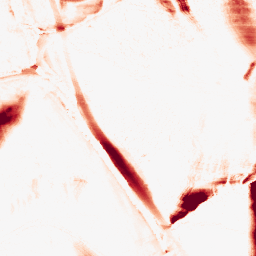
Category: morphological
Decomposition family: morphological_ellipse
Decomposition parameters: operation: opening
width: 10
height: 50
Upsampling method: regularized
Upsampling parameters: scale: 4
lambda_reg: 0.001
Upsampling scale: 4